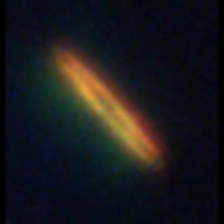
Taxon: Pennate
Group: Diatoms